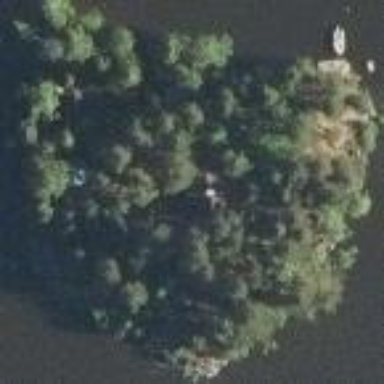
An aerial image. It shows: Islet.